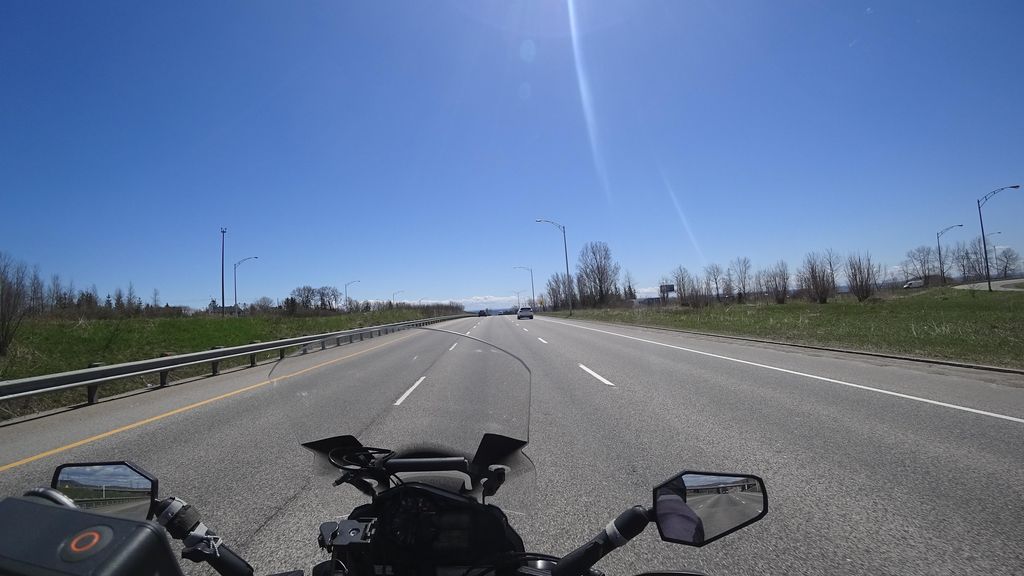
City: quebec_city